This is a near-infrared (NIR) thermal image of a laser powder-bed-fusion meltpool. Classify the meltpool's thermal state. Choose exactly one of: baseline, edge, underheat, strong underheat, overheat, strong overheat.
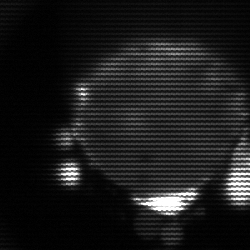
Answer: edge